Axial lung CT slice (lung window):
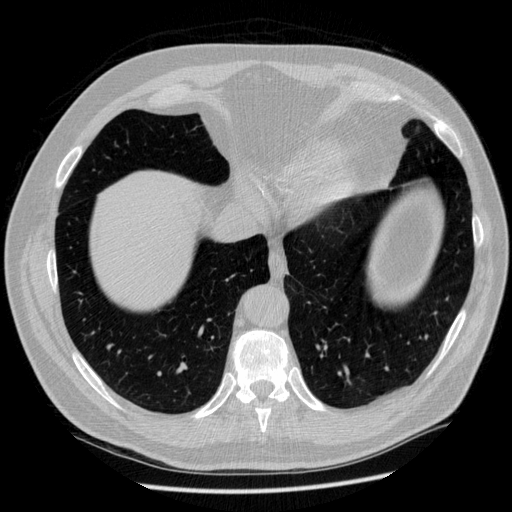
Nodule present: no